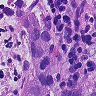
Metastatic tissue present: yes